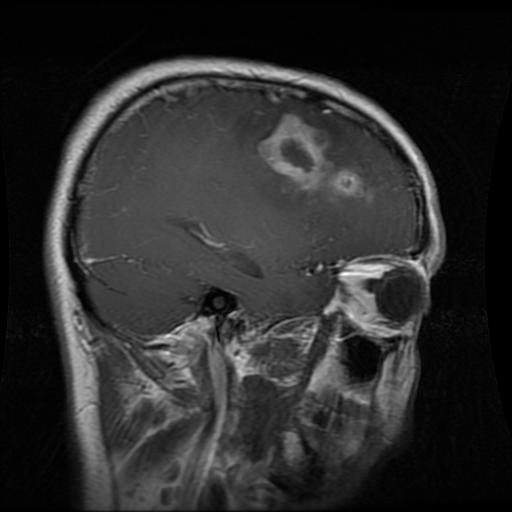
Label: glioma